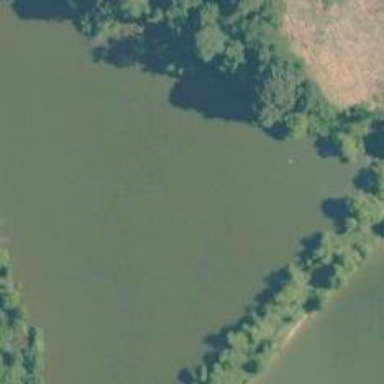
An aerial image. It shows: Reservoir.